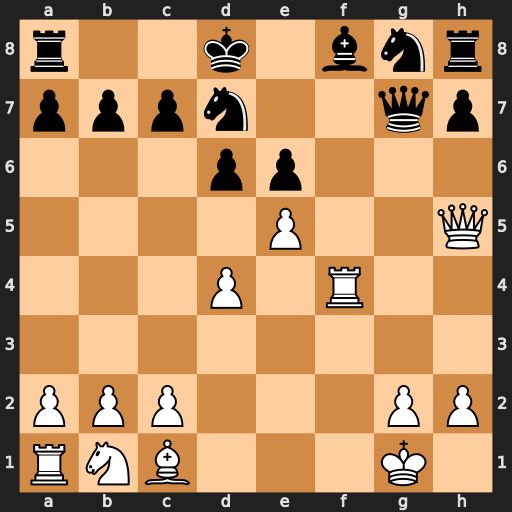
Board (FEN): r2k1bnr/pppn2qp/3pp3/4P2Q/3P1R2/8/PPP3PP/RNB3K1
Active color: w
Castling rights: -
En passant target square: -
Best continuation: Rg4 Ngf6 exf6